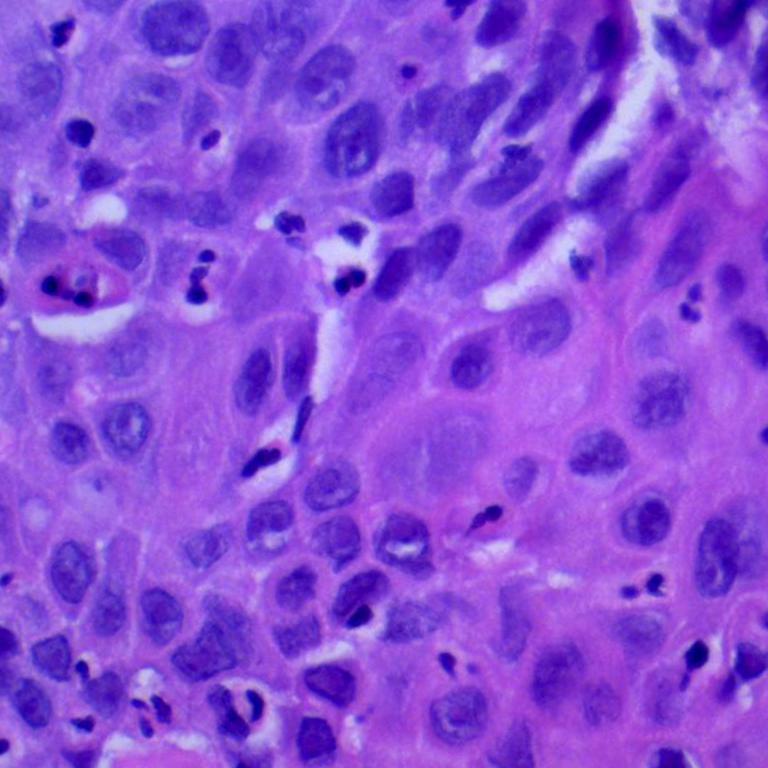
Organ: lung
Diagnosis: squamous carcinomas